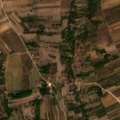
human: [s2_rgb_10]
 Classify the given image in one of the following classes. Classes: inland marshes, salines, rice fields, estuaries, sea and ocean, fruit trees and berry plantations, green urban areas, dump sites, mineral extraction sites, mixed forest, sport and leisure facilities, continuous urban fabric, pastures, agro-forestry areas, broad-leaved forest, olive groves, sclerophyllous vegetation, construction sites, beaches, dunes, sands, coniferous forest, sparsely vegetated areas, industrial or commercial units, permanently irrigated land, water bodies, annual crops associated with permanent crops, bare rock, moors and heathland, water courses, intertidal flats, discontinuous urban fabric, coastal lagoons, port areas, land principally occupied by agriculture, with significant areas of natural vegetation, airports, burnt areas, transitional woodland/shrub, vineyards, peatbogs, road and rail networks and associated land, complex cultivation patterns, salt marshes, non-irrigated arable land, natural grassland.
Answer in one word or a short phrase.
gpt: fruit trees and berry plantations, complex cultivation patterns